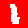
Digit: 1